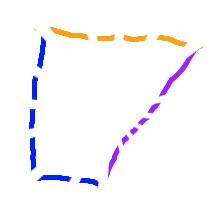
Shape: trapezoid